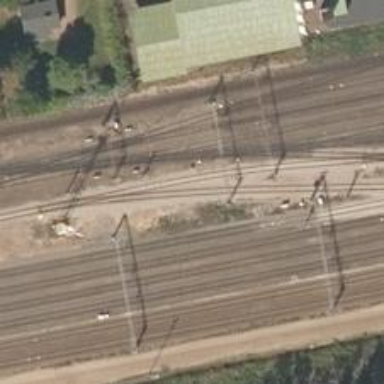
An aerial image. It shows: Rail yard with electrified contact lines for the railway.